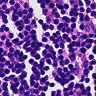
Metastatic tissue present: no